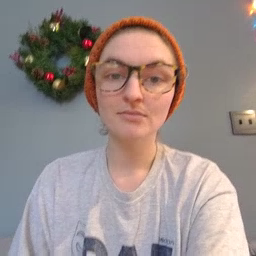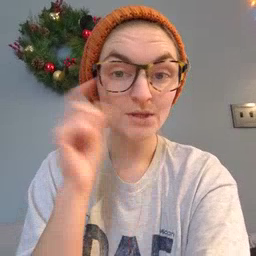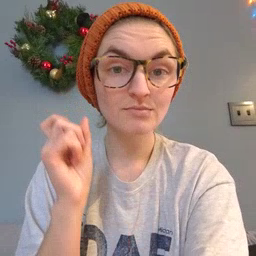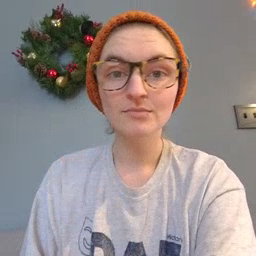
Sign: because